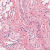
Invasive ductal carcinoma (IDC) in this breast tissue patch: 0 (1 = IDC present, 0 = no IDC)